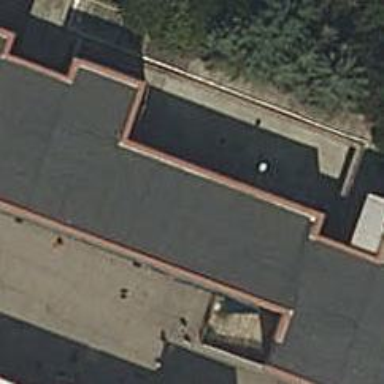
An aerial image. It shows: School building.